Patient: sex M, age 63
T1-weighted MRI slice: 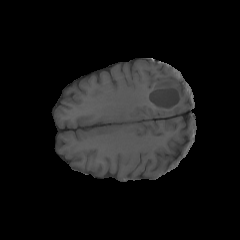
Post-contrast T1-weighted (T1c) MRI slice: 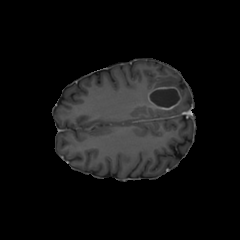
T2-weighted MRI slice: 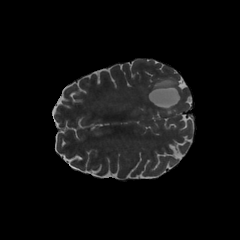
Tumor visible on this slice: yes
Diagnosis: Glioblastoma, IDH-wildtype
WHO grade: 4